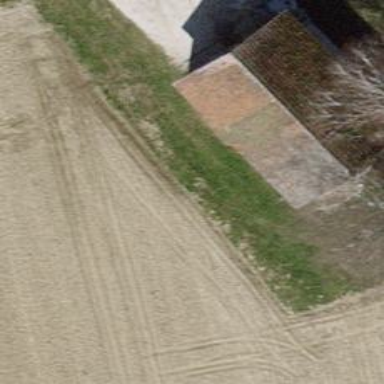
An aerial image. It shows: Rural barn.